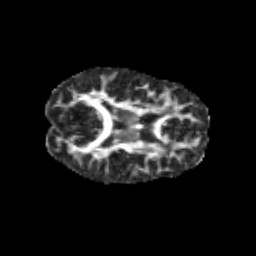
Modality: FA
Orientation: axial
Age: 10
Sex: female
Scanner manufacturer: siemens
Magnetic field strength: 3 T
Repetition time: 3.8 s
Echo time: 0.07 s